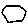
Label: hexagon